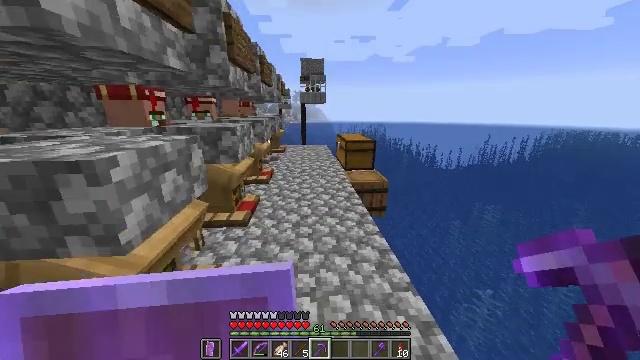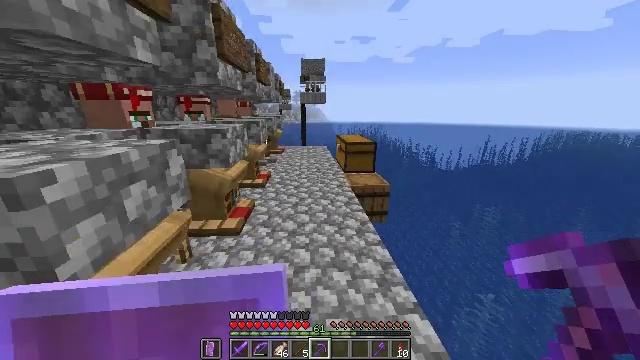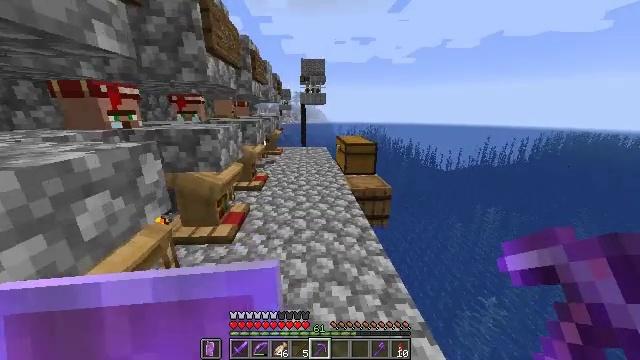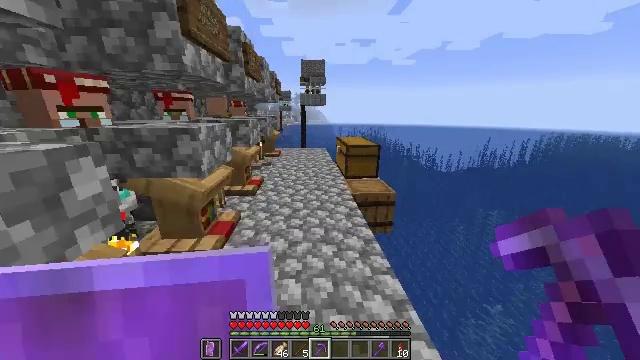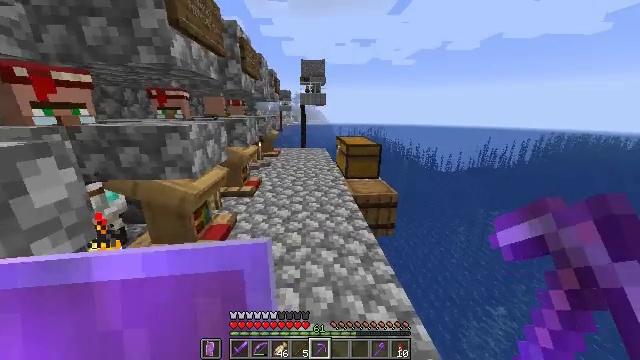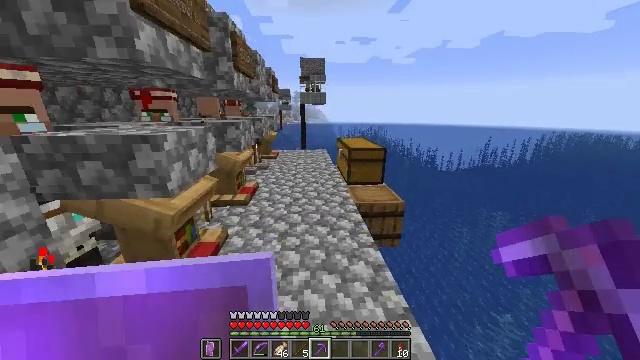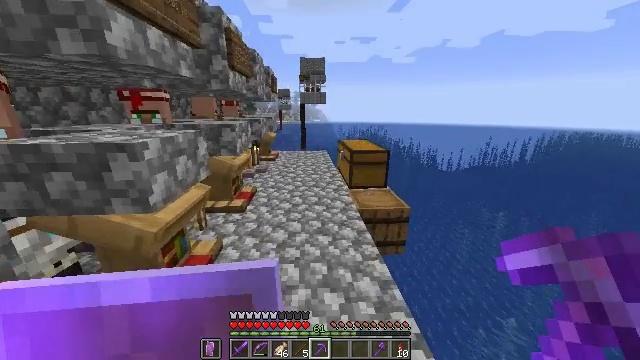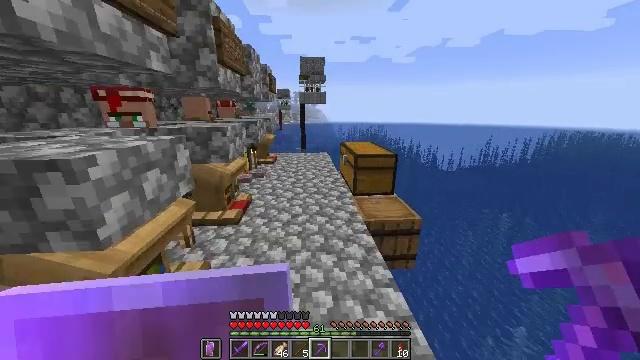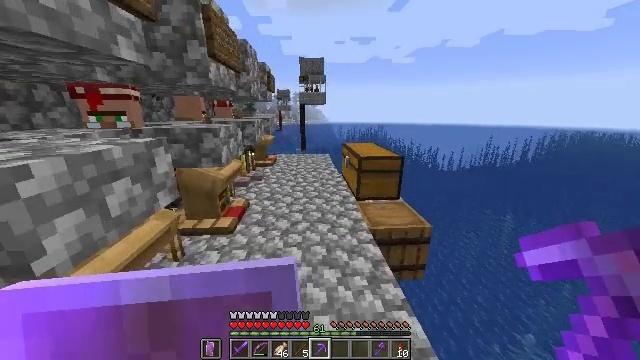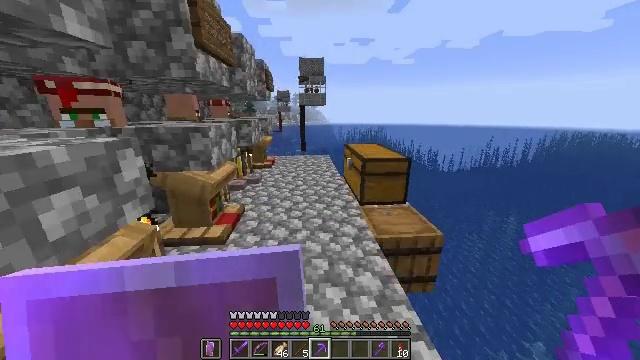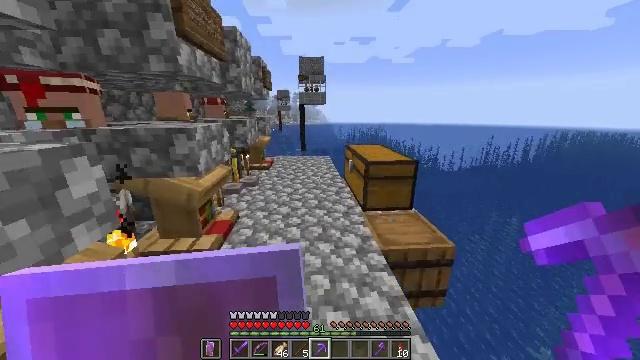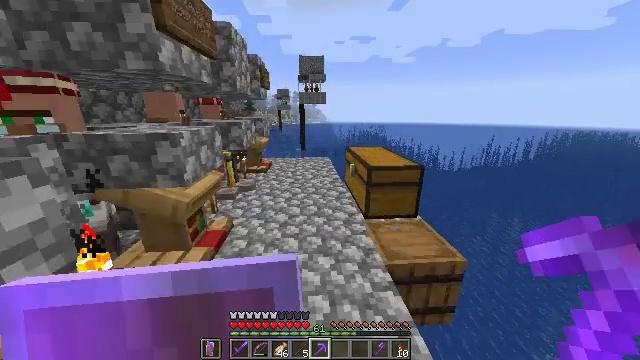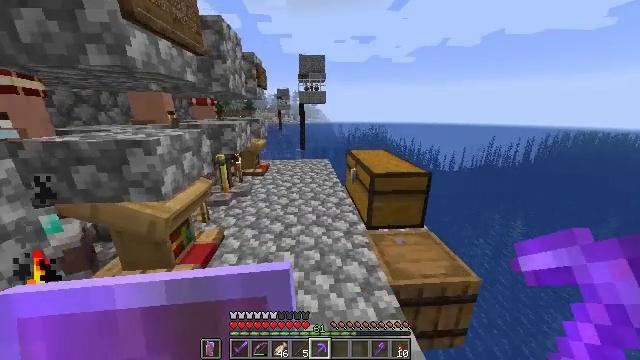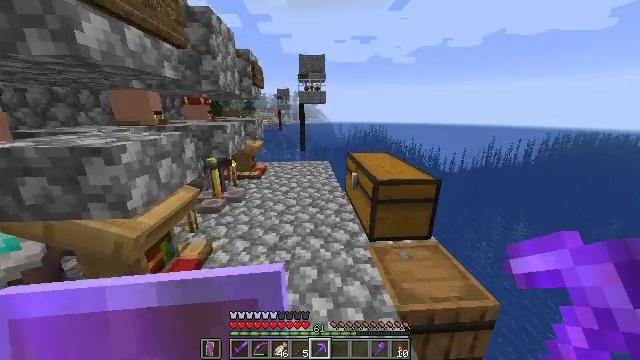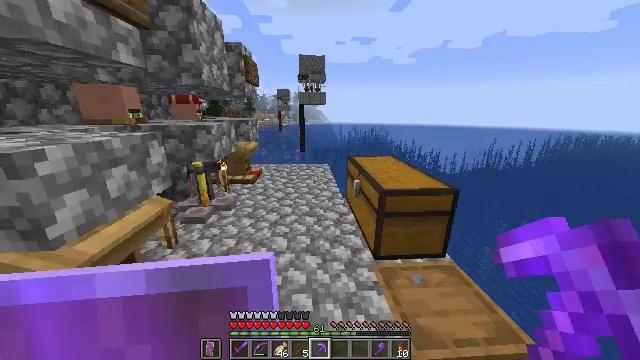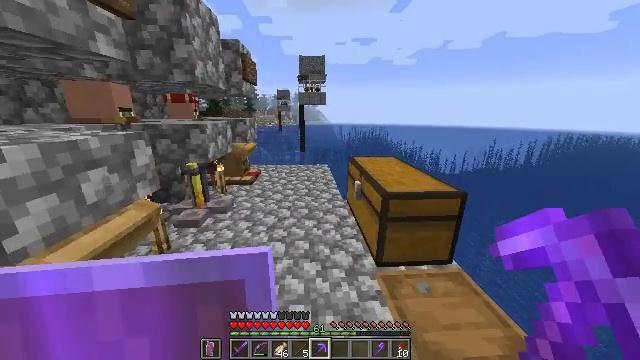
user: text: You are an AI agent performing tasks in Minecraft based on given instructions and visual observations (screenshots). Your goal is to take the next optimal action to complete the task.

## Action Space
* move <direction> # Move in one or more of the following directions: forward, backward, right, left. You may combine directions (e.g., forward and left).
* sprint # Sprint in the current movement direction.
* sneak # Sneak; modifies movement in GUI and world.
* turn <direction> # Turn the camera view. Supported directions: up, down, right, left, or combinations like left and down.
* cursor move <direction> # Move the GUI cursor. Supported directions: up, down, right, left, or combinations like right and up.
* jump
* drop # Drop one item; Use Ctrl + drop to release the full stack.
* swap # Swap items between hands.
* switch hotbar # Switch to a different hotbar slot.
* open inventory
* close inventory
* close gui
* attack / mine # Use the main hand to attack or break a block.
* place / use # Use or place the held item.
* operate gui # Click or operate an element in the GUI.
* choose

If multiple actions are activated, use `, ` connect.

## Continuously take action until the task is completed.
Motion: motion action
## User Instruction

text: Use clay to craft a brick.
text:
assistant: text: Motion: move forward, sprint
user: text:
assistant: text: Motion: move forward, sprint
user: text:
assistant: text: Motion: move forward, sprint
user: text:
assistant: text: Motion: move forward, sprint
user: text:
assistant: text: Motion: move forward, sprint
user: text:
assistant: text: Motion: move forward, sprint
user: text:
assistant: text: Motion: move forward, sprint
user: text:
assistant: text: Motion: move forward, sprint
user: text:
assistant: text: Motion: move forward, sprint
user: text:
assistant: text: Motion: move forward, sprint
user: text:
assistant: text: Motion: move forward, sprint
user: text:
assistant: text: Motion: move forward, sprint
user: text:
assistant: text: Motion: move forward, sprint
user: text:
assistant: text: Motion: move forward, sprint
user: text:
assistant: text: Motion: move forward, sprint
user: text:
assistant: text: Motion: move forward, sprint
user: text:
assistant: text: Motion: move forward, sprint
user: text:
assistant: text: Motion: move forward, sprint
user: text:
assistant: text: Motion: move forward, sprint
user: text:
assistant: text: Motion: move forward, sprint, turn left
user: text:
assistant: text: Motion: move forward, sprint, turn left
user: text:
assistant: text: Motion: move forward, sprint
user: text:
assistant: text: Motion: move forward, sprint
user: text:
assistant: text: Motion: move forward, sprint
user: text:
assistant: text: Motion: move forward, sprint
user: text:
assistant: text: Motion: move forward, sprint
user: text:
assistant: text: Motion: move forward, sprint
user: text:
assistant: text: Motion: move forward, sprint
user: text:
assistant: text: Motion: move forward, sprint
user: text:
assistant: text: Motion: move forward, sprint